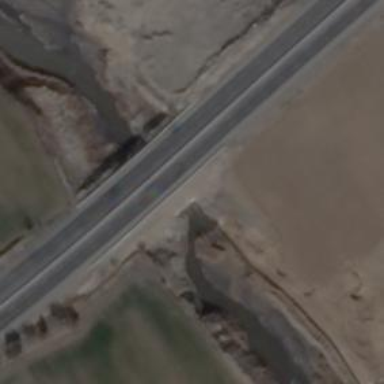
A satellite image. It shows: Trunk highway bridge.